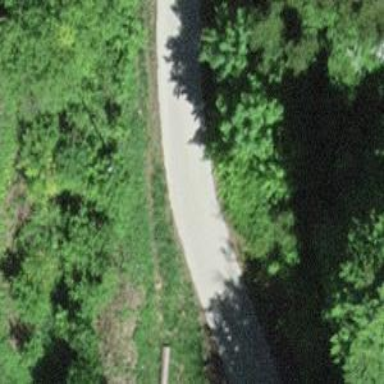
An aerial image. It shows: Unclassified road with asphalt surface.